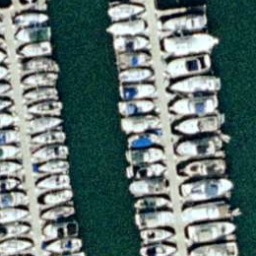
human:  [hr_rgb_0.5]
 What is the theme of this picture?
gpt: harbor

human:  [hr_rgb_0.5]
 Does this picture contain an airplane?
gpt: no

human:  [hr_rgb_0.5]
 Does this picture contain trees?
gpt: no

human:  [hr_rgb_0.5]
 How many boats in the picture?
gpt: about fifty